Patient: sex M, age 53
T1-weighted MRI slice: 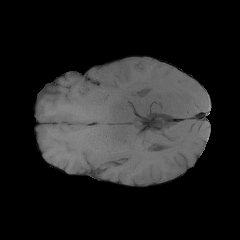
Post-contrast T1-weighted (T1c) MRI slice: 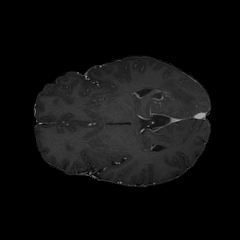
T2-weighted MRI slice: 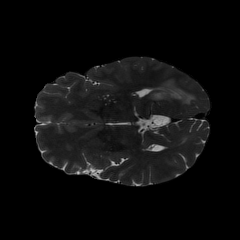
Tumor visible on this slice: yes
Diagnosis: Glioblastoma, IDH-wildtype
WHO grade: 4